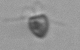
Label: Pyramimonas